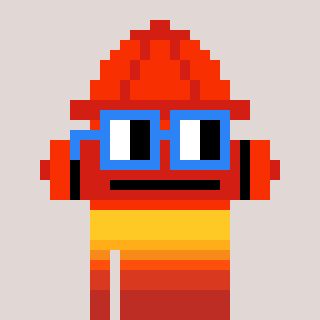
a pixel art character with square blue glasses, a fire hydrant-shaped head and a yellow-colored body on a warm background